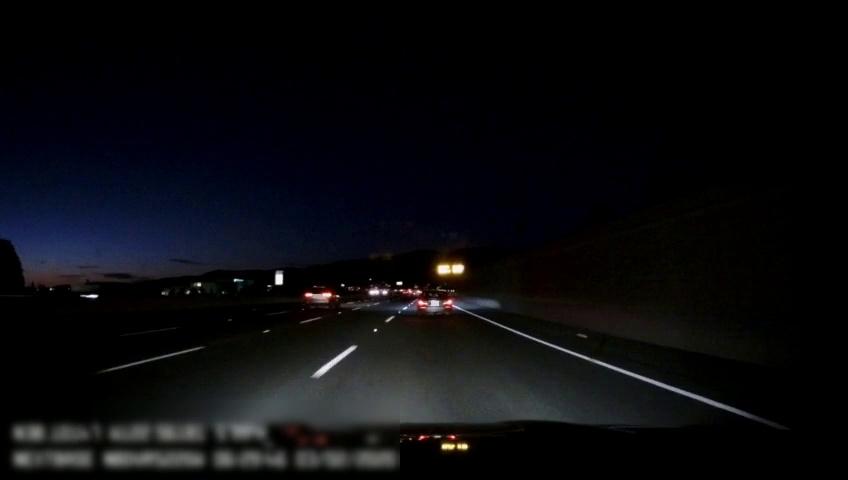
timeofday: Night
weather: Other
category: Drivable Space
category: Vehicles | Car
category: Vehicles | SUV
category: Vehicles | Truck
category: Lanes | Current Lane
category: Lanes | Alternate Lane
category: Lanes | Alternate Lane
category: Lanes | Alternate Lane